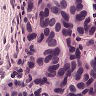
Metastatic tissue present: yes